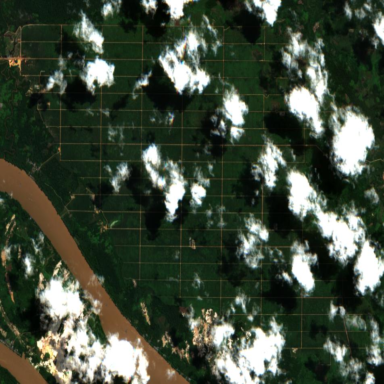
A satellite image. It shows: Orchard with oil palms trees.